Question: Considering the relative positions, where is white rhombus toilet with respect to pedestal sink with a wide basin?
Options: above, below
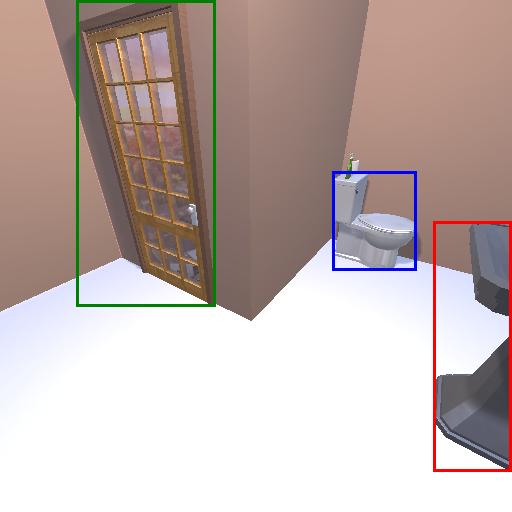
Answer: above